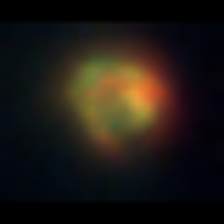
Taxon: Unknown_phyto
Group: Unknown